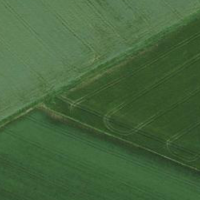
EUNIS habitat code: 25
Species observed at this site:
Milvus milvus